Question: I am creating a custom tooltip where i have a textbox.I am able to do that but i could not get balloon like icon as in the attached picture .Can anyone help me regarding this.
Mytooltip class:
'''
public class MyToolTip extends ToolTip {
private Shell parentShell;
public MyToolTip(Control control) {
super(control,SWT.BALLOON,false);
this.parentShell = control.getShell();
}
@Override
protected Composite createToolTipContentArea(Event event, Composite parent) {
// TODO Auto-generated method stub
Composite comp = new Composite(parent,SWT.NONE);
comp.setLayout(new FillLayout());
Text text = new Text(comp,SWT.BORDER);
text.setText("");
return comp;
}
}
'''
Class using tooltip:
'''
public static void main(String[] args) {
Display display = new Display();
Shell shell = new Shell(display);
shell.setLayout(new RowLayout(SWT.VERTICAL));
Text text = new Text(shell, SWT.BORDER);
text.setText("sample text field");
MyToolTip myTooltipLabel = new MyToolTip(text);
myTooltipLabel.setShift(new Point(-5, -5));
myTooltipLabel.setHideOnMouseDown(false);
myTooltipLabel.activate();
myTooltipLabel.setRespectDisplayBounds(false);
myTooltipLabel.setRespectMonitorBounds(false);
'''

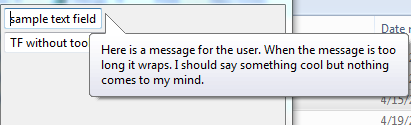
Answer: The problem is, that you are using 'org.eclipse.jface.window.ToolTip' whereas the code that was used to create that screenshot uses 'org.eclipse.swt.widgets.ToolTip'.
The SWT tooltip can have the balloon look by passing 'SWT.BALLOON' as the style bit.
The JFace tooltip does not support 'SWT.BALLOON', only 'ToolTip.NO_RECREATE' and 'ToolTip.RECREATE'.
So here is the conclusion: You can't subclass the swt tooltip to make it editable. You can't make the JFace tooltip look the way you want it to look. The only solution that is left is creating your own 'Widget' based on 'Composite' or 'Canvas' that does what you want.